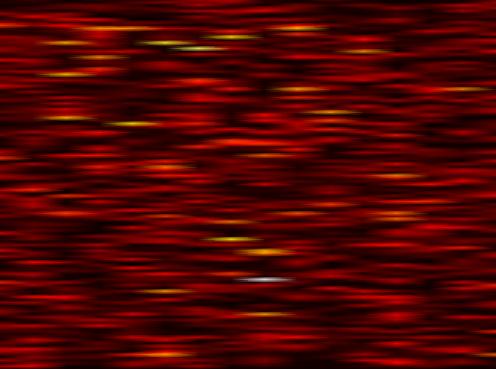
Label: UFMC